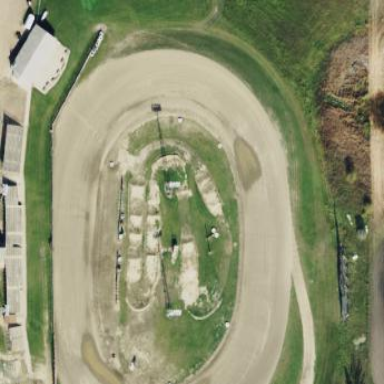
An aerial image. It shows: Dirt raceway for motor sports.